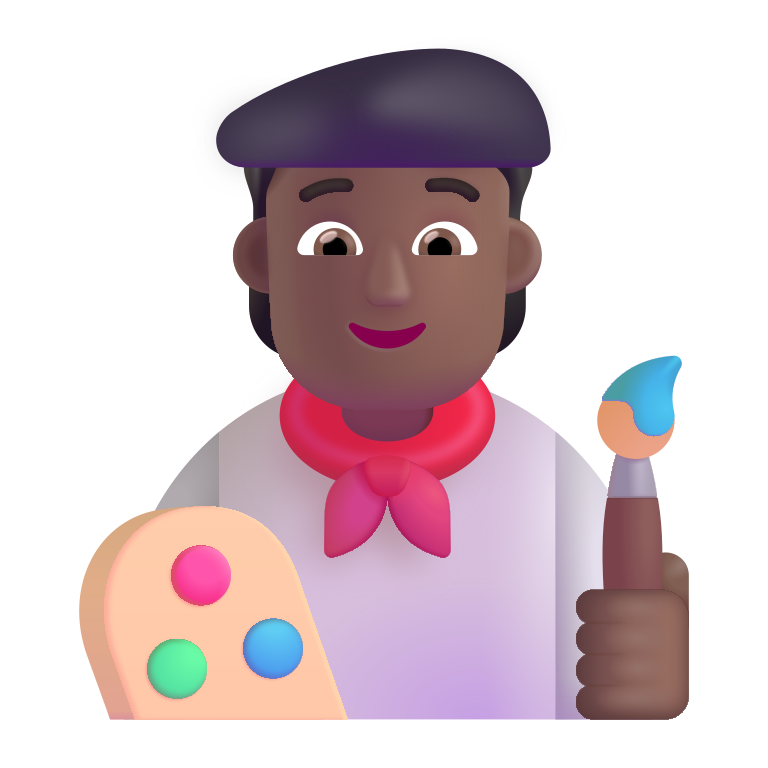
artist color  dark